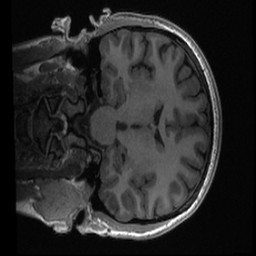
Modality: T1w
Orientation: coronal
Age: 19
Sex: female